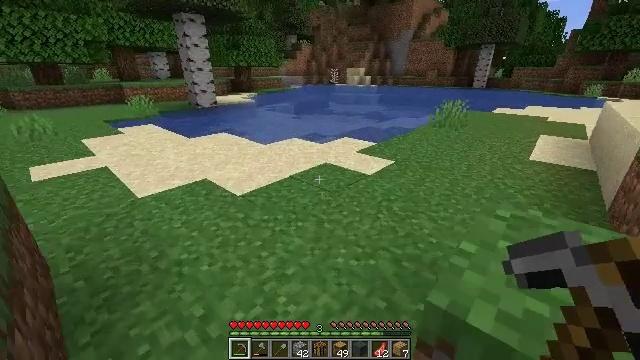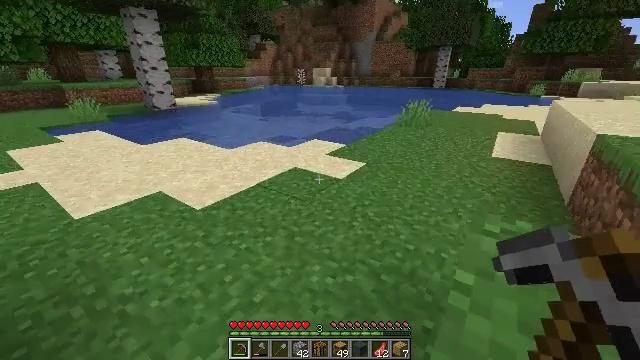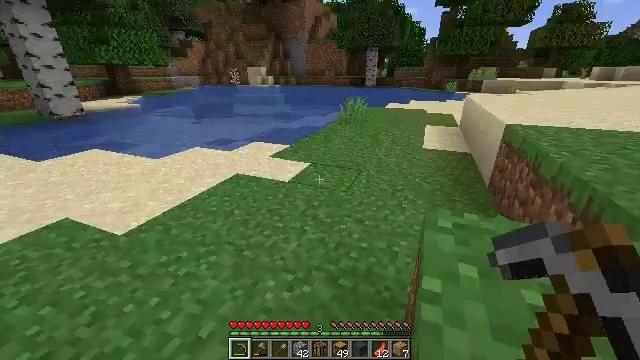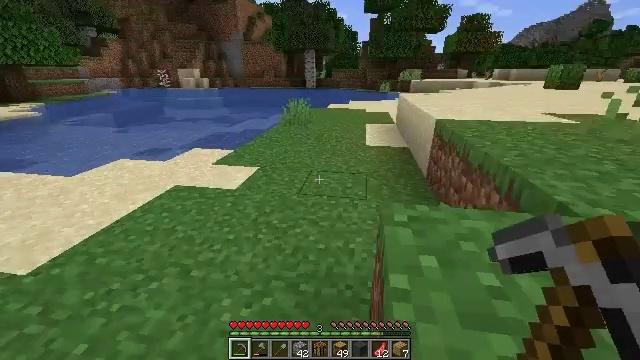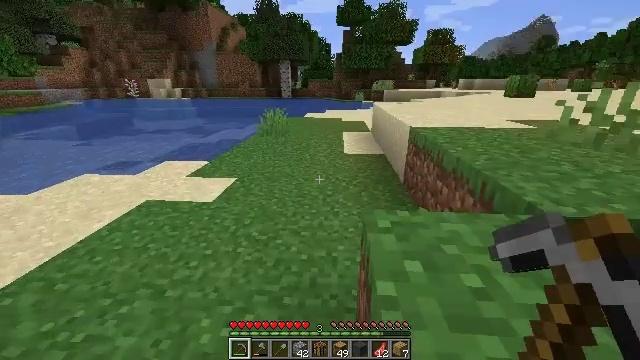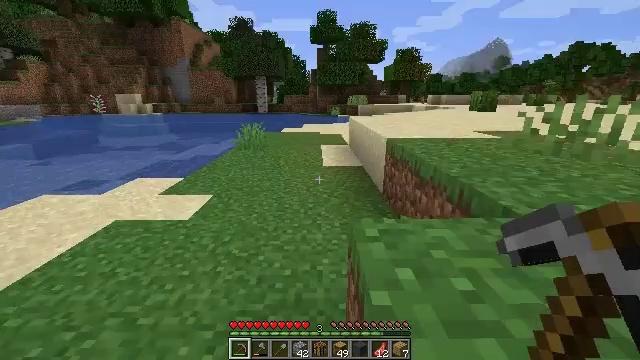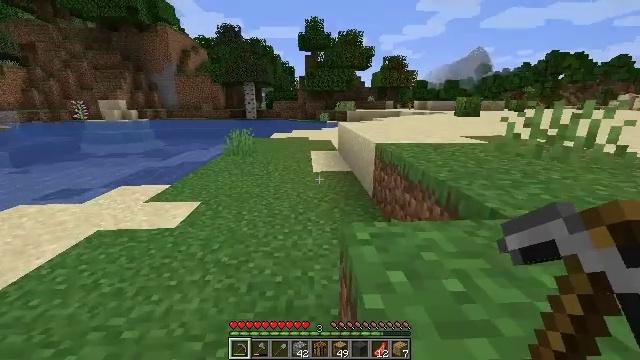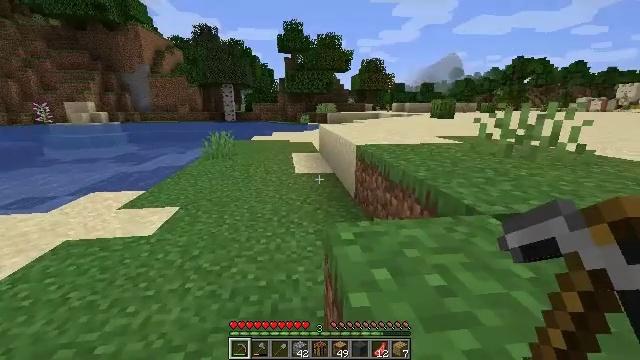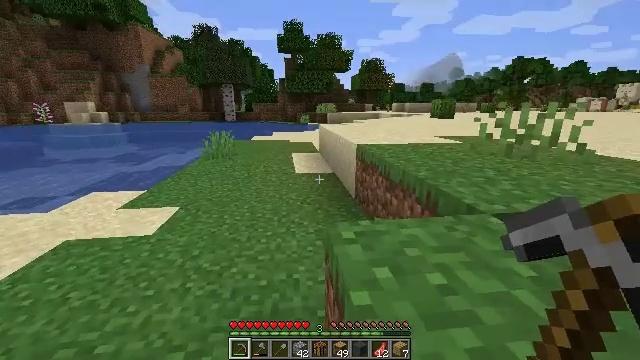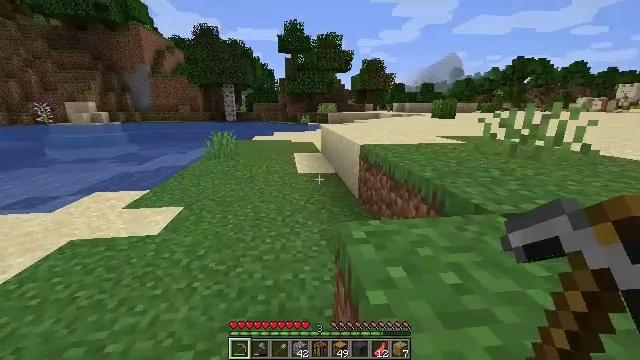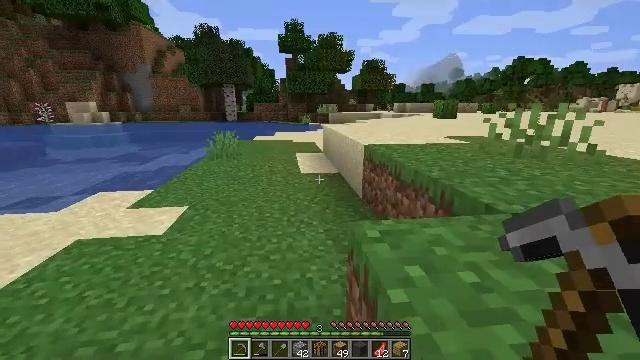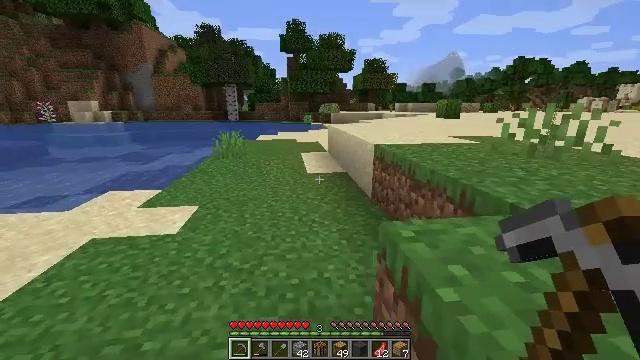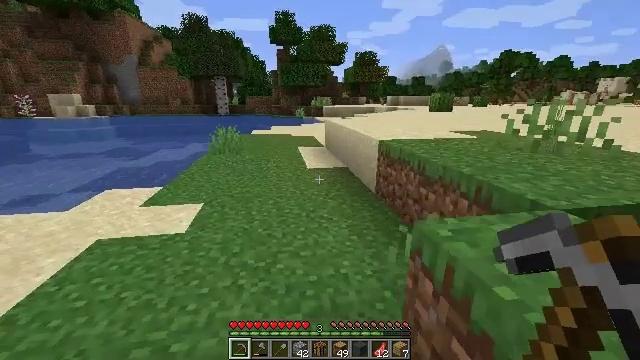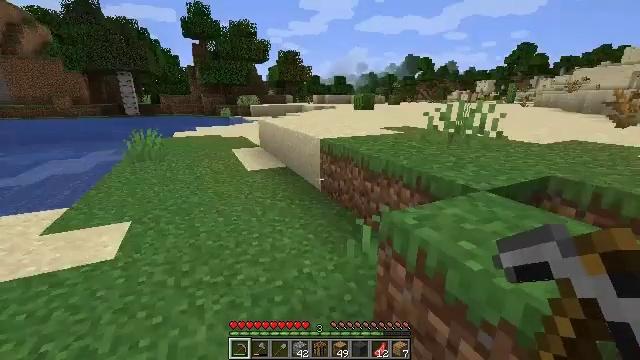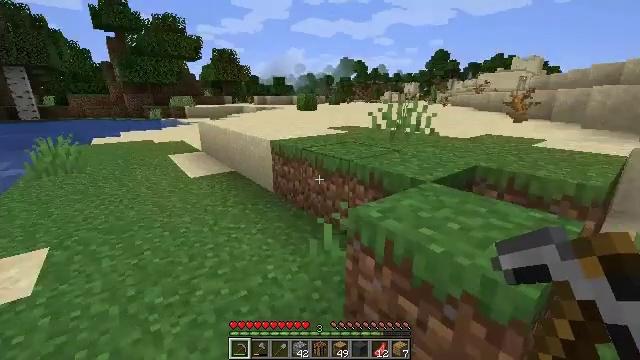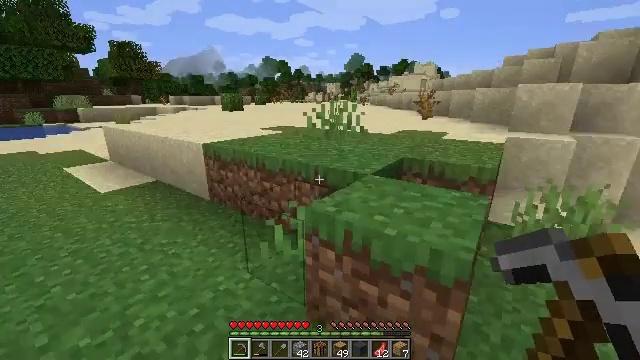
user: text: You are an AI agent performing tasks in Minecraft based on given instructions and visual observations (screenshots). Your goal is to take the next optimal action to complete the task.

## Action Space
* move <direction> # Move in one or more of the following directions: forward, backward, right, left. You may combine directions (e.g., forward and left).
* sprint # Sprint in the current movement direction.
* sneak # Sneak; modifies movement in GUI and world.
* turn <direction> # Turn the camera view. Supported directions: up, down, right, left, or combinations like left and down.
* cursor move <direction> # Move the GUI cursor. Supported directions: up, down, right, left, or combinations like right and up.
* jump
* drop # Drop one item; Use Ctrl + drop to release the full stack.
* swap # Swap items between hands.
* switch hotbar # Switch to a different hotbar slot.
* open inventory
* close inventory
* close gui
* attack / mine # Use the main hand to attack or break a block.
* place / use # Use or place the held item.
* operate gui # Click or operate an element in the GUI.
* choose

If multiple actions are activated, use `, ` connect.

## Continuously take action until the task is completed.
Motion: motion action
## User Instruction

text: Kill mobs.
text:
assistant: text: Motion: move forward, turn right
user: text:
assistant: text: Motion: turn right
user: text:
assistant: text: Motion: turn right
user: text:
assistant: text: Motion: turn right and up
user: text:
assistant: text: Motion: turn right and up
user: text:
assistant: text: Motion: turn right and up
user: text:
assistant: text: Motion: turn right
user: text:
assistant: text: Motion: no_op
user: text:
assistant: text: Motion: move left
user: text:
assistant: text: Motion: move left
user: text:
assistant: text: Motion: move left
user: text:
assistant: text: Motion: move left, turn right and down
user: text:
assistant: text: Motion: move left, turn right
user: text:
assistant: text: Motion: move left, turn right
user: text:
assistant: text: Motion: move left, turn right
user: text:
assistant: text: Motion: move left, turn right
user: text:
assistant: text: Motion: turn right
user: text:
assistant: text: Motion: move forward
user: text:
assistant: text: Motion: move forward
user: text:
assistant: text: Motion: move forward
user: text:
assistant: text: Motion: move forward, turn right
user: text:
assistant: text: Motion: move forward
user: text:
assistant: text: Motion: move forward
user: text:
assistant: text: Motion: move forward
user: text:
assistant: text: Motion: move forward
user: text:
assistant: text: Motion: move forward
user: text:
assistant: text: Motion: move forward
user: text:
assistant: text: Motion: move forward, turn left
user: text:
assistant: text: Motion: move forward
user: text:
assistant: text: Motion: move forward and move left